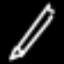
Label: pencil